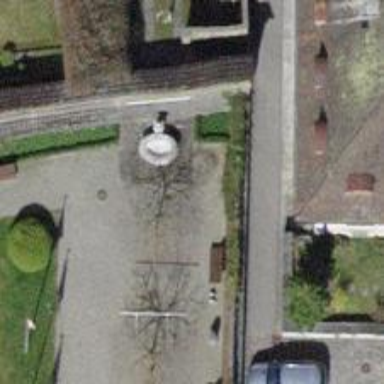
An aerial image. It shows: Bench for seating.